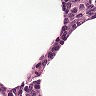
Metastatic tissue present: no